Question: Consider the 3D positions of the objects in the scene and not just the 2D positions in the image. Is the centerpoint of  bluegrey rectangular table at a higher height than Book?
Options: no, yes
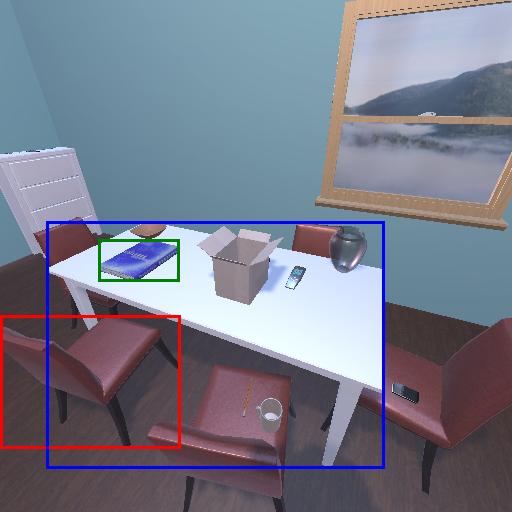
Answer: no